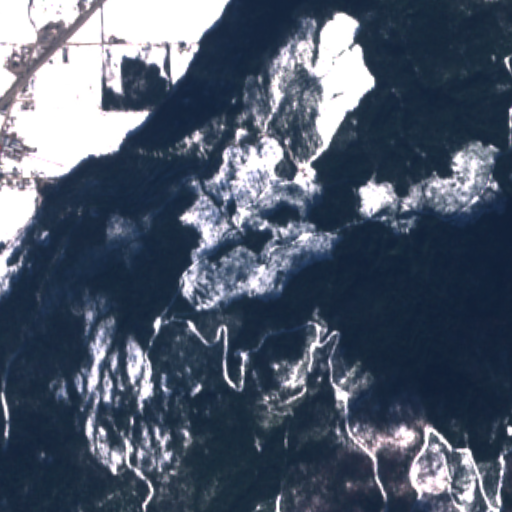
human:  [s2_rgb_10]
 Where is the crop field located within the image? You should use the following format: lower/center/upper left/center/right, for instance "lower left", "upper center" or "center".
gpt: The crop field is located in the upper left of the image.
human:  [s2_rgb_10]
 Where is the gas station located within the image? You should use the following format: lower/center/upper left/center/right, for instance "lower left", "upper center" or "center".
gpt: The gas station is located in the upper left of the image.
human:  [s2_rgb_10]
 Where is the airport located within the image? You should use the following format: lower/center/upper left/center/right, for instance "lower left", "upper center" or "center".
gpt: There is no airport in the image.